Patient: sex M, age 76
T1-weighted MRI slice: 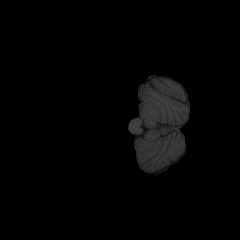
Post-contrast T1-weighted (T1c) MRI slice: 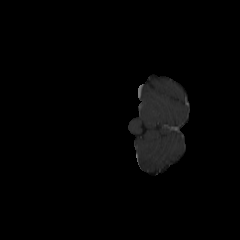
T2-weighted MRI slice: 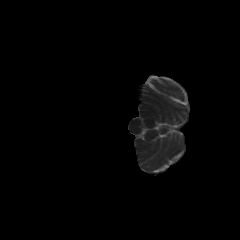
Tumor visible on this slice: no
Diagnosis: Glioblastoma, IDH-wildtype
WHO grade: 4